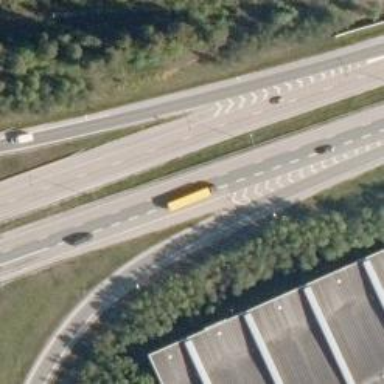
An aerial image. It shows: Asphalt trunk highway.